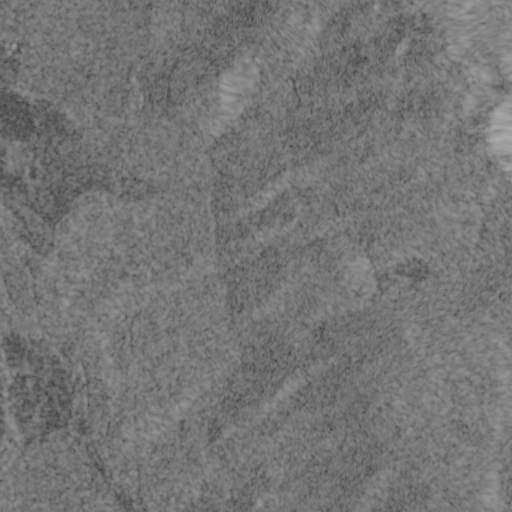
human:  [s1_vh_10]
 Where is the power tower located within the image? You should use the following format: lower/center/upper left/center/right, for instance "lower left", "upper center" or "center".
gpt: The power tower is located in the left of the image.
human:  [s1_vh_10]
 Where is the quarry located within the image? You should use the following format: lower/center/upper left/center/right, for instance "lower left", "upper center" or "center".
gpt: The quarry is located in the upper left of the image.
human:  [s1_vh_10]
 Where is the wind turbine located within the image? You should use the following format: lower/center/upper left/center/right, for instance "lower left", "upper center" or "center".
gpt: The wind turbine is located in the upper right of the image.
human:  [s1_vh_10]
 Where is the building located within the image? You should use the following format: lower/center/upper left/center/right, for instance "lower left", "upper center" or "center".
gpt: There is no building in the image.

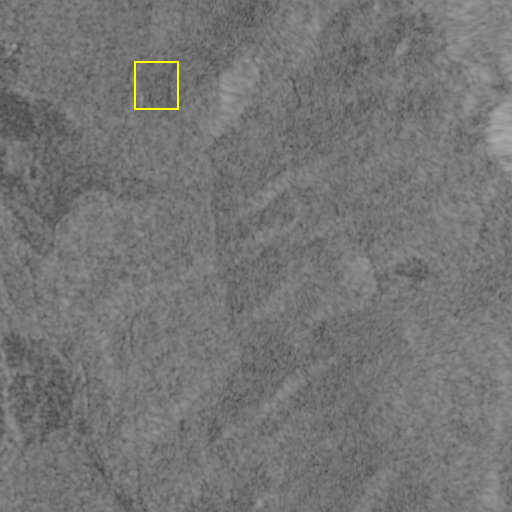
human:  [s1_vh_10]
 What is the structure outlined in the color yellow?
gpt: The structure outlined in yellow is a quarry.
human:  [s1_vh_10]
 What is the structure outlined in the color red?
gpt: There is no red outline.